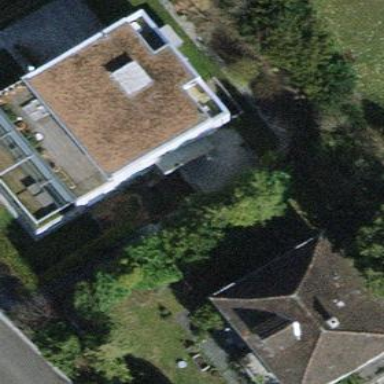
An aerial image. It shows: The building has flat roof oriented across.